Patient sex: F
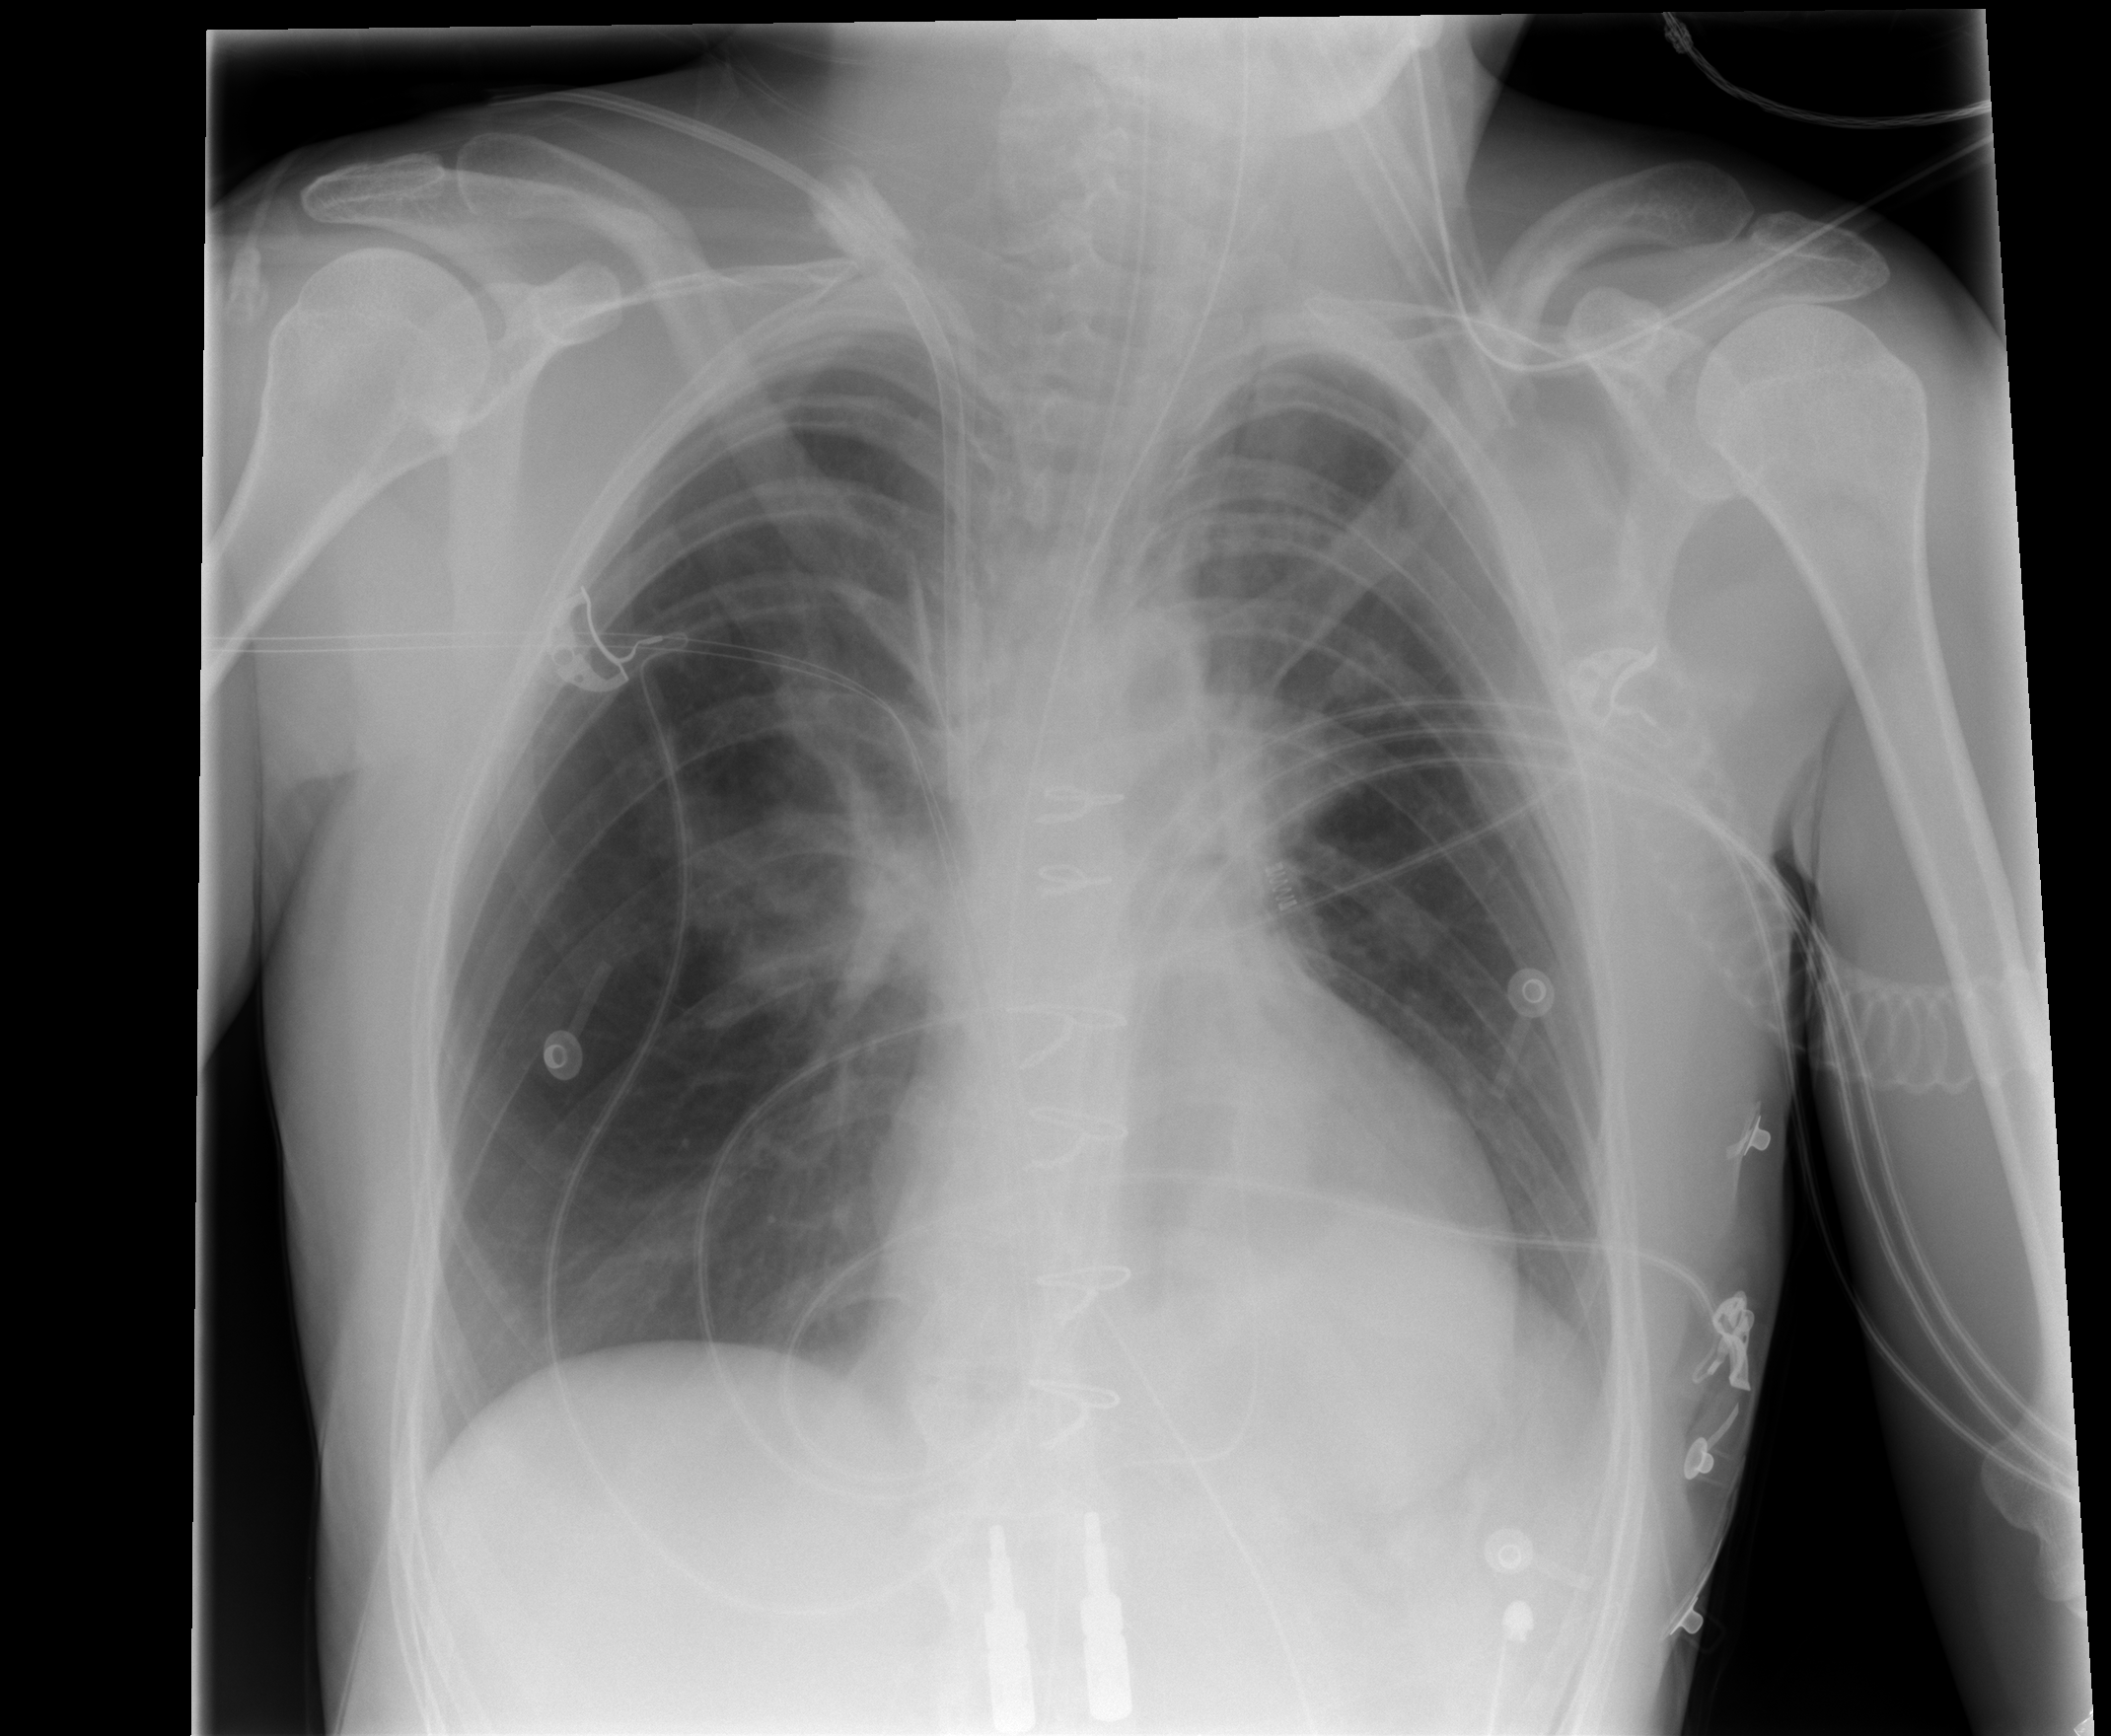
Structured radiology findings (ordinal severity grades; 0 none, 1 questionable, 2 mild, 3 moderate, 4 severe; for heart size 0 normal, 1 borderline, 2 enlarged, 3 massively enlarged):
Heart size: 0
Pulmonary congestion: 2
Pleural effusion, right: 0
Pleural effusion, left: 0
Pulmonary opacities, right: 0
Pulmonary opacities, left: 0
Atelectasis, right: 0
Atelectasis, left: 0